Question: So essentially I want to accomplish this block I designed in Adobe XD.
Adobe XD card design

Here is my code to implement the following:
'''
const useStyles = makeStyles({
root: {
minWidth: 275,
maxWidth: 300
},
title: {
fontSize: 14
},
pos: {
marginBottom: 5
}
});
export default function SimpleCard() {
const classes = useStyles();
const bull = <span className={classes.bullet}>*</span>;
return (
<Card className={classes.root}>
<CardContent>
<Typography
className={classes.title}
color="textSecondary"
display="inline"
>
Physics
</Typography>
<Typography display="inline" align="right" style={{ marginLeft: 110 }}>
benevolent
</Typography>
<Typography variant="body2" component="p" align="left">
10/25/2001
</Typography>
</CardContent>
</Card>
);
}
'''
Here is the codepen link:
<URL>
The problem with this is that in the first line I have to manually set the distance between the two typography tags. So basically the distance between Physics and Benevolence is set manually. How can I automatically determine that distance? Also How can I get closer to my design?
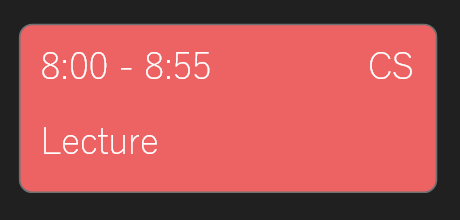
Answer: Flex box can accomplish what you want easily, with the following class:
'''
const useStyles = makeStyles({
header: {
display: "flex",
justifyContent: "space-between"
}
});
'''
And if you use a div to wrap the typography:
'''
<div className={classes.header}>
<Typography
className={classes.title}
color="textSecondary"
display="inline"
>
Physics
</Typography>
<Typography display="inline" align="right">
benevolent
</Typography>
</div>
...
'''
Then it accomplishes what you want.